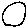
Label: circle